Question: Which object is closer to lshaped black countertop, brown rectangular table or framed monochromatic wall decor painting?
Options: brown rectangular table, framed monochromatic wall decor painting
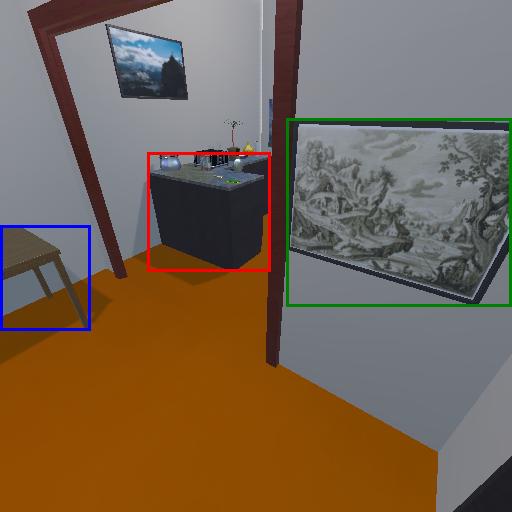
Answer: brown rectangular table